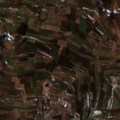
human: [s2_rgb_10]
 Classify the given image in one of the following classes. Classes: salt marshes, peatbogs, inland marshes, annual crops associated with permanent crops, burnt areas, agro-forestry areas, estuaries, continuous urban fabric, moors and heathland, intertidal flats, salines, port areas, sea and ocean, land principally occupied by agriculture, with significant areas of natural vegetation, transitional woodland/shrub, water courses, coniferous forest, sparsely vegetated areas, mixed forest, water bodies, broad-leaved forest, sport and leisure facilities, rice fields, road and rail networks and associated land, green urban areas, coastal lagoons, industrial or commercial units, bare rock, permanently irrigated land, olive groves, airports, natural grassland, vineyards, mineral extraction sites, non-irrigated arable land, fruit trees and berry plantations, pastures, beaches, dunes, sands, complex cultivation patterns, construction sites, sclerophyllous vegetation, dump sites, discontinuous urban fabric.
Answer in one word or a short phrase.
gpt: non-irrigated arable land, complex cultivation patterns, land principally occupied by agriculture, with significant areas of natural vegetation